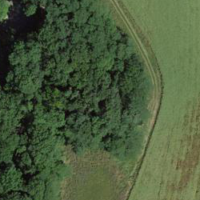
EUNIS habitat code: 52
Species observed at this site:
Allium ursinum